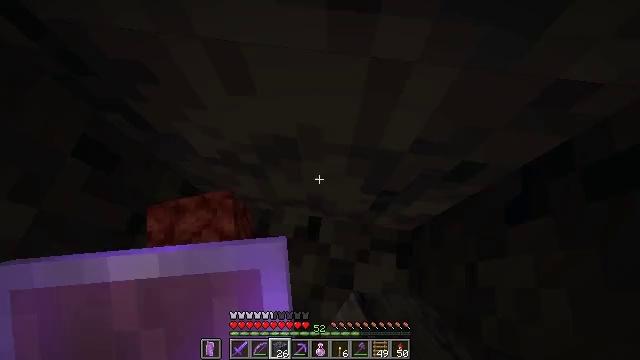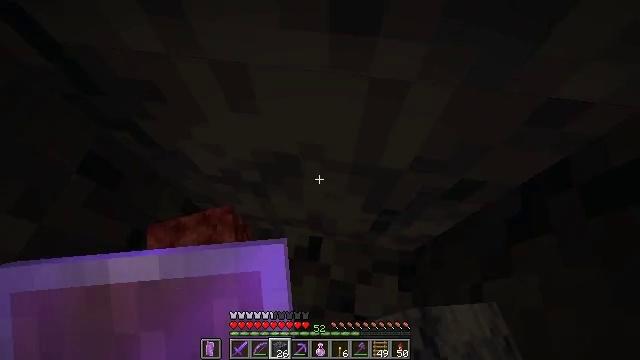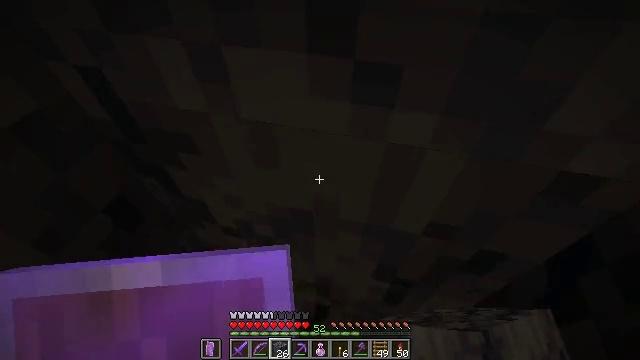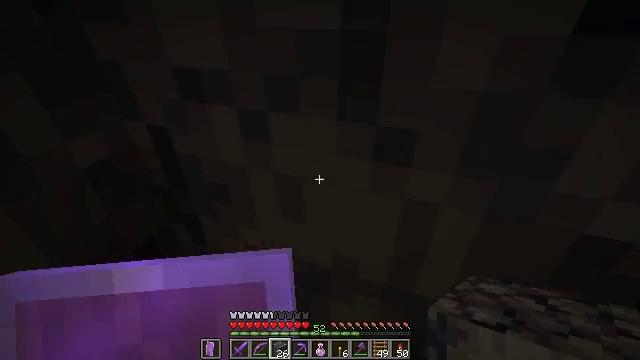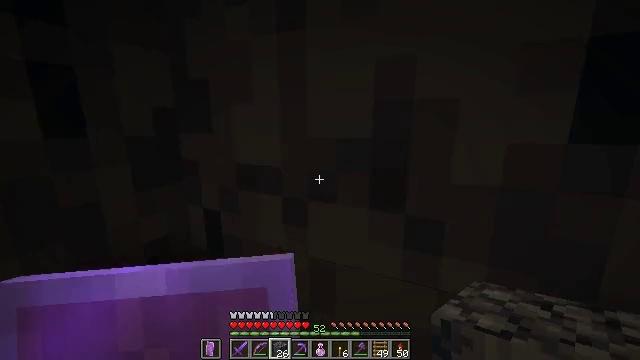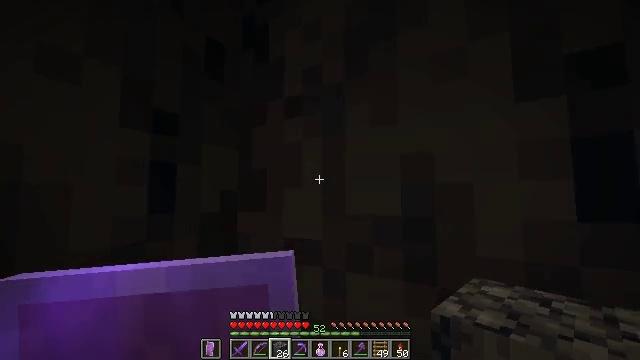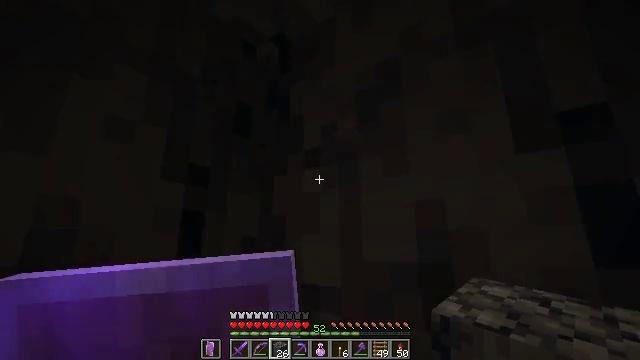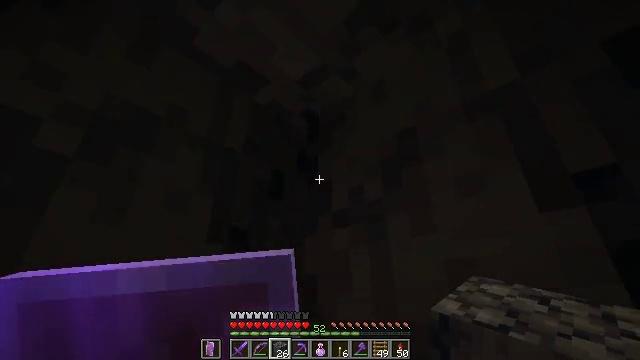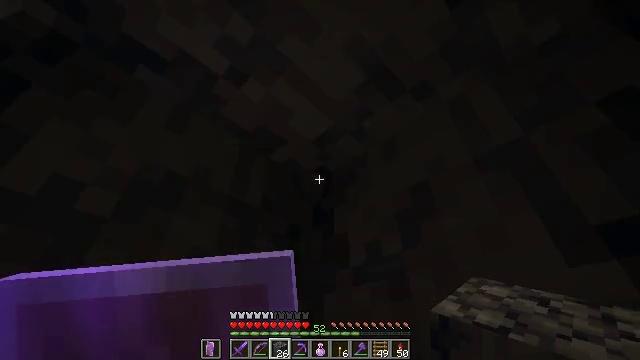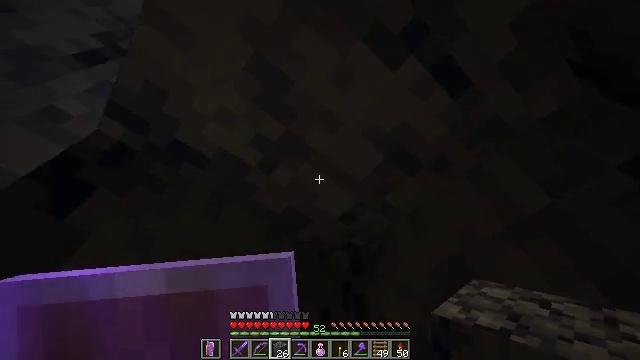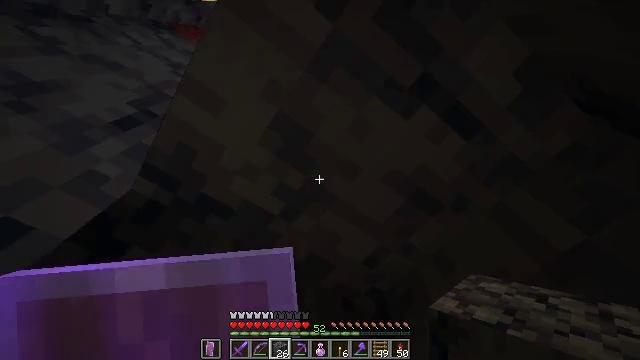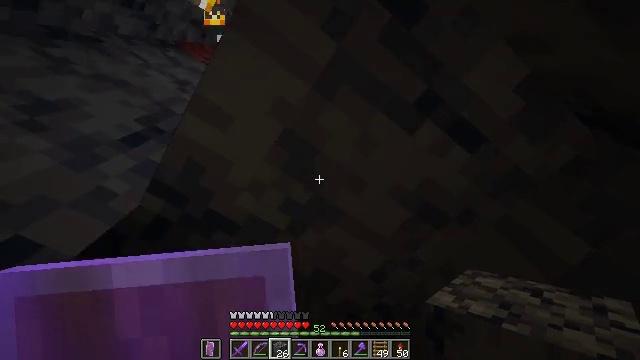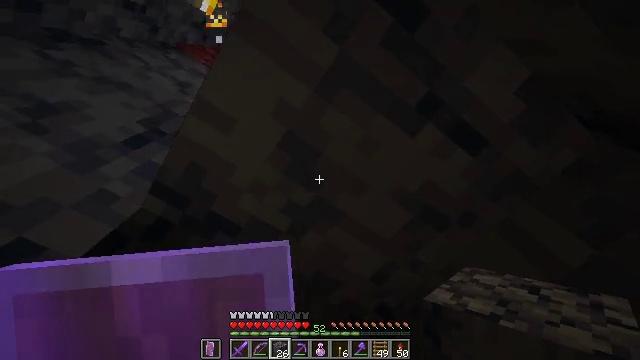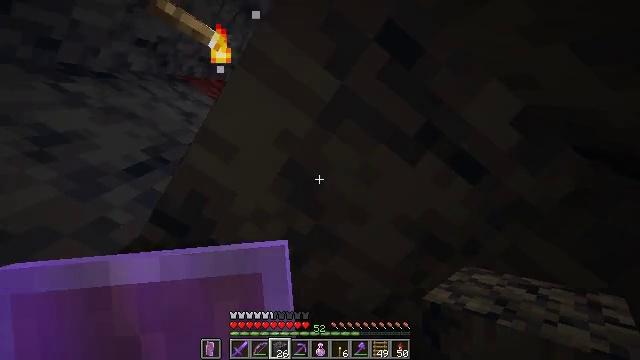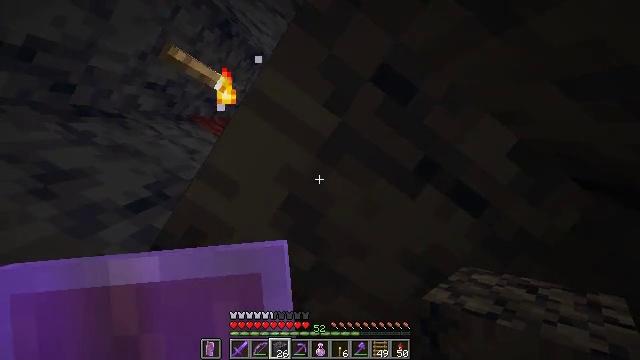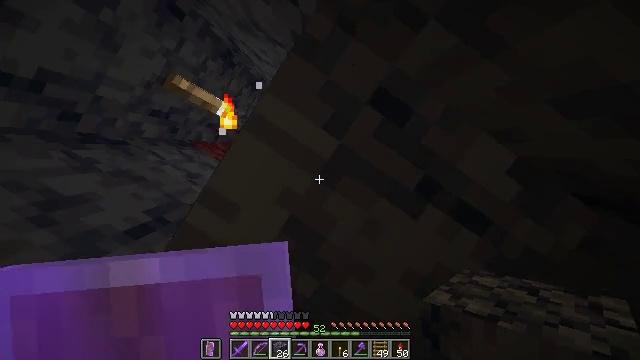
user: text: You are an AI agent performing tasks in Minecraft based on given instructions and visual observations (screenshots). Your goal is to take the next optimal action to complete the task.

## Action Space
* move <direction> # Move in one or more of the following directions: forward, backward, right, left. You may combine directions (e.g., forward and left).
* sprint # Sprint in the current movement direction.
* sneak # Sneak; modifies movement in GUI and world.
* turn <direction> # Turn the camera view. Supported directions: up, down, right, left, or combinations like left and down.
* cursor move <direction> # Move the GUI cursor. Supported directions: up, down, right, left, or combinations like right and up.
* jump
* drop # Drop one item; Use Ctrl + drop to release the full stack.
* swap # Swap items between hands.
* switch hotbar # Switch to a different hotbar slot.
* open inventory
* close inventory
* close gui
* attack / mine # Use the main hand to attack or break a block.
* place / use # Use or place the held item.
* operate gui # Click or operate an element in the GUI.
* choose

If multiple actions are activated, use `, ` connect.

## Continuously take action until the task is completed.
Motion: motion action
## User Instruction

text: Collect basalt for building.
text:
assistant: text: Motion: move back, sneak, turn up
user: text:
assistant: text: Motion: move back, sneak, turn left and up
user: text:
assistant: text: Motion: move back, sneak, turn left and up
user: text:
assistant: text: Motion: move back, sneak, turn left and up
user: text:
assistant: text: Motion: move back, sneak, turn left and up
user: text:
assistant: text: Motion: move back, sneak, turn left and up
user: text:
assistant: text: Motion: move back, sneak, turn left and up
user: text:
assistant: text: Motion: move back, sneak, turn left and up
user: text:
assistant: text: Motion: move back, sneak, turn left and up
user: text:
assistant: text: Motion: sneak, turn left and up
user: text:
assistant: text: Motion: sneak, turn up
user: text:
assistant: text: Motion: sneak
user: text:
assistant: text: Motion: sneak, turn up
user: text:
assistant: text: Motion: sneak, turn up
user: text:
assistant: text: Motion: sneak, turn left and up
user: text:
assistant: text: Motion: sneak
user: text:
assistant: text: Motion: move left, sneak
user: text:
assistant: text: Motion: move left, sneak
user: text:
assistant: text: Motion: move left, sneak
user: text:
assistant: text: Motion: move left, sneak
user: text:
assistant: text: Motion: move left, sneak
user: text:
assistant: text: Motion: move left, sneak
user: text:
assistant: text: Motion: sneak
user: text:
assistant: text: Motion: sneak
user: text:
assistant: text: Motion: sneak, turn right and down
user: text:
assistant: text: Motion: sneak, turn right and down
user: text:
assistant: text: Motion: sneak, turn right and down
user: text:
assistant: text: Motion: sneak
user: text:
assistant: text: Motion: sneak
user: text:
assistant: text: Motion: sneak